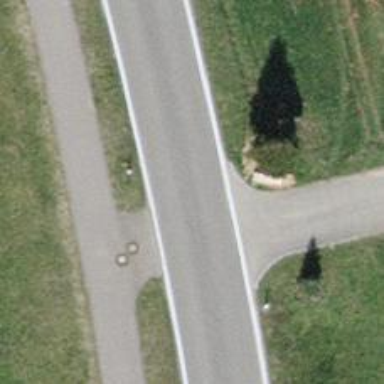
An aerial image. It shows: Unmarked road crossing.